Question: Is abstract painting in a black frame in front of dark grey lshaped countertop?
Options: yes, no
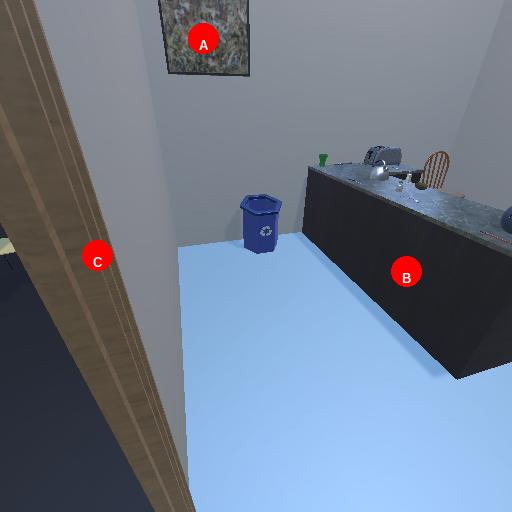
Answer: yes